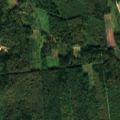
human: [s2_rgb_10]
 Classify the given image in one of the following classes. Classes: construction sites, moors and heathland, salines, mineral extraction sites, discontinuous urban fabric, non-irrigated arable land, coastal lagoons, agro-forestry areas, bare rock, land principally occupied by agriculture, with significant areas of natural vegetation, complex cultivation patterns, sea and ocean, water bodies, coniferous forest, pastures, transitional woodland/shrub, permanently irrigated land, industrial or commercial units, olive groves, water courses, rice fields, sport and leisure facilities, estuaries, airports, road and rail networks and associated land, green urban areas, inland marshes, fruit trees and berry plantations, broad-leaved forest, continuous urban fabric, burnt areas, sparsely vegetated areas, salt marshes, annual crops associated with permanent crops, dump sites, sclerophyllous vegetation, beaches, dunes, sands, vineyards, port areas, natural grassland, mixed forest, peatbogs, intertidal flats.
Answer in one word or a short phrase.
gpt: broad-leaved forest, coniferous forest, mixed forest